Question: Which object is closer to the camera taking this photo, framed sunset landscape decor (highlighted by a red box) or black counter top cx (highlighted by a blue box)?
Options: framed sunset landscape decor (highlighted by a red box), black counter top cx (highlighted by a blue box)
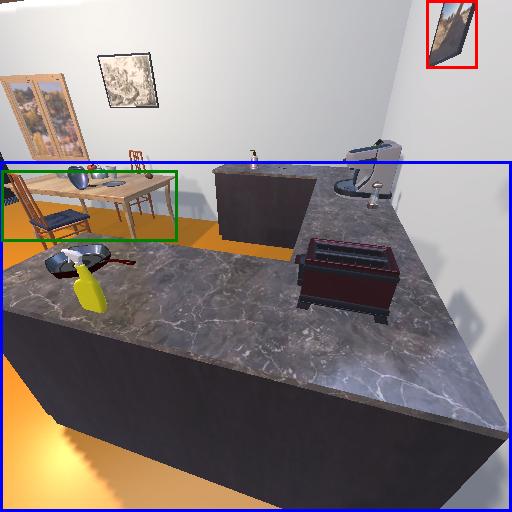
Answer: framed sunset landscape decor (highlighted by a red box)